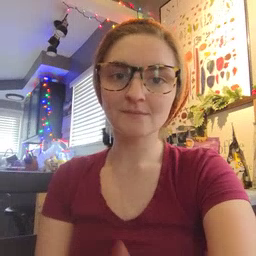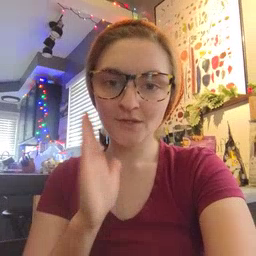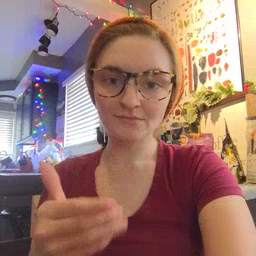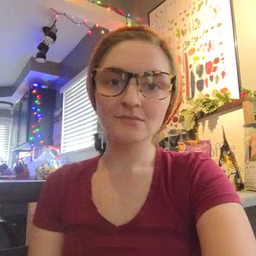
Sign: bedroom